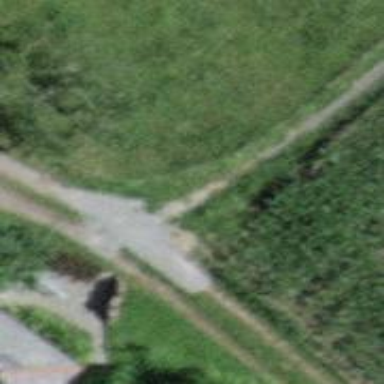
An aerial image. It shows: Well-maintained track road of grade 1.